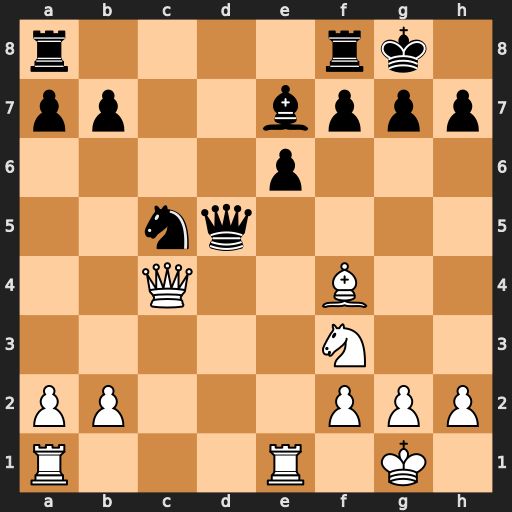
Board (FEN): r4rk1/pp2bppp/4p3/2nq4/2Q2B2/5N2/PP3PPP/R3R1K1
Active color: w
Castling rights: -
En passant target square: -
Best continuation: Qxd5 exd5 Rxe7